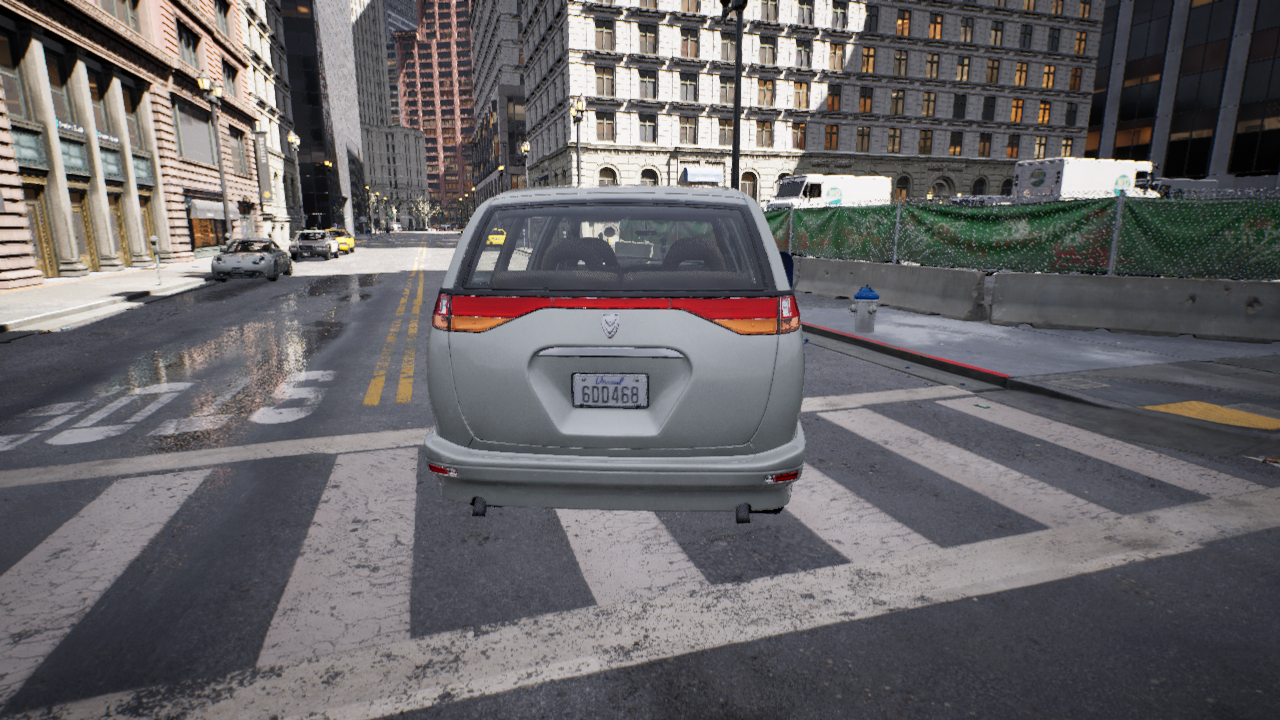
Venue: intersection
Lighting: clear day
Vehicle rig: minivan